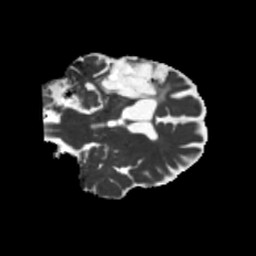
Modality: MD
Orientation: coronal
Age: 54
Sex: male
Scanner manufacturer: siemens
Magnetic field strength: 3 T
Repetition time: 5.25 s
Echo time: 0.08 s